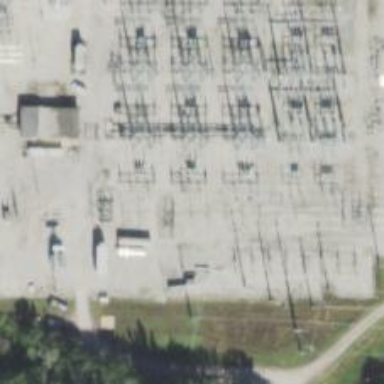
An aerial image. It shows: Switch for power supply.